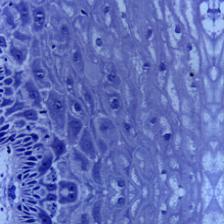
Diagnosis: Normal